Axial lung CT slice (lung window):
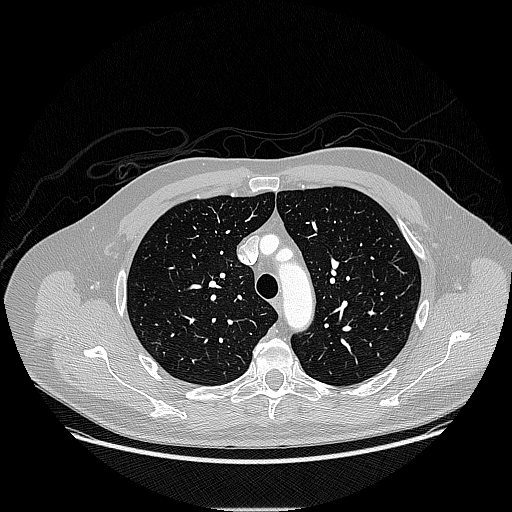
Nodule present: no